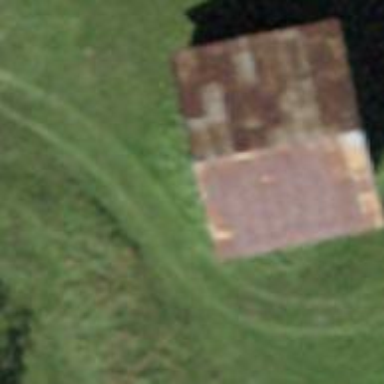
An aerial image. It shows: Shed building.